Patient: sex M, age 75
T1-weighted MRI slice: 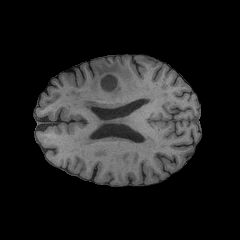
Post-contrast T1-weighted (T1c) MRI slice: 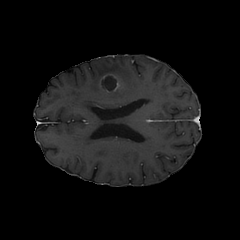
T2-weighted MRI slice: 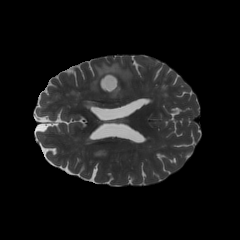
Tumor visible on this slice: yes
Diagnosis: Glioblastoma, IDH-wildtype
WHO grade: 4